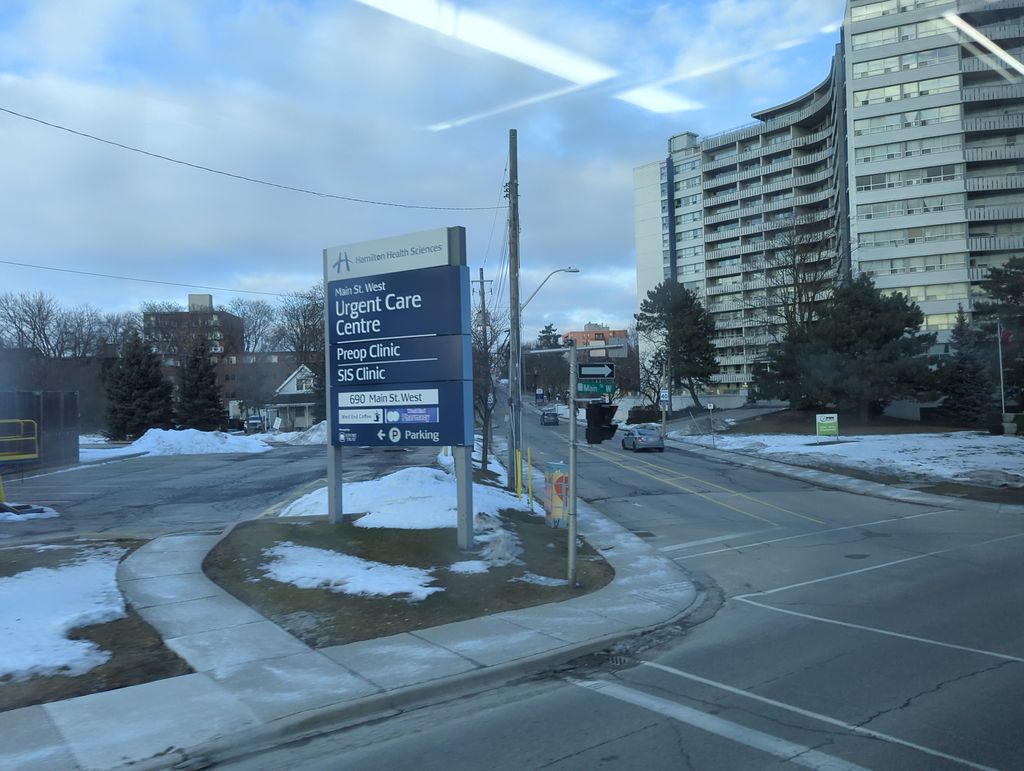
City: hamilton